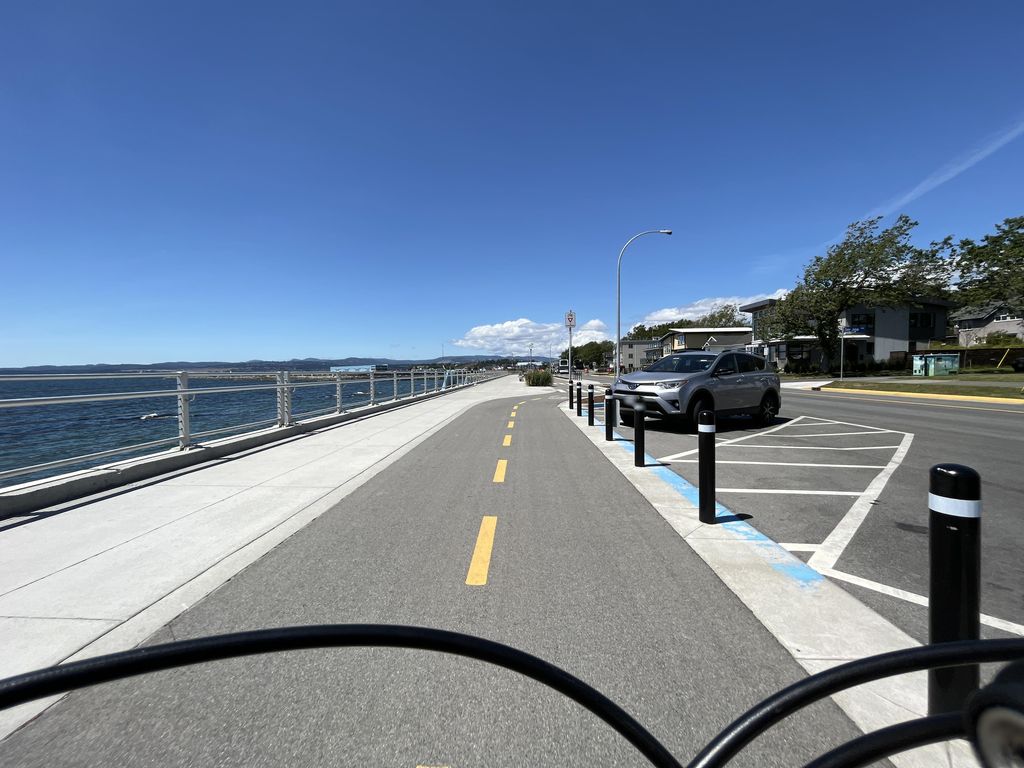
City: victoria